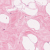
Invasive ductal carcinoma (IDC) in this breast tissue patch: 0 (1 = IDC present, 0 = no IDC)